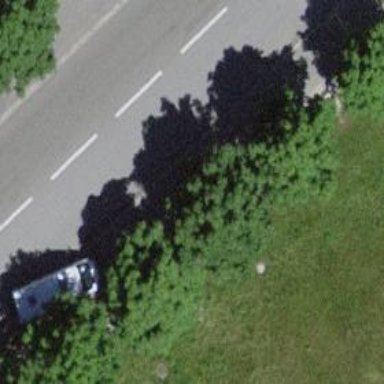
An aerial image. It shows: Avenue of broadleaved trees.